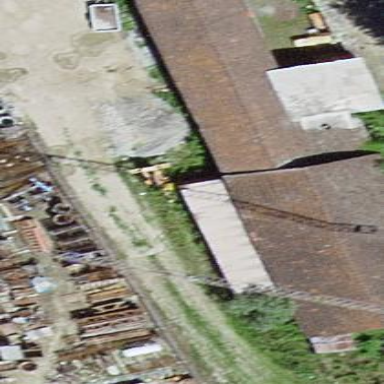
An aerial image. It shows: Shed building.